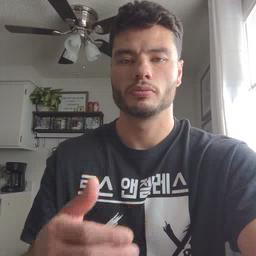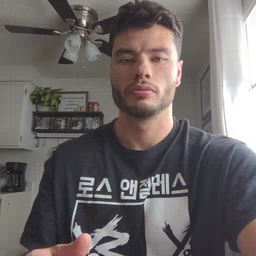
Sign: lion